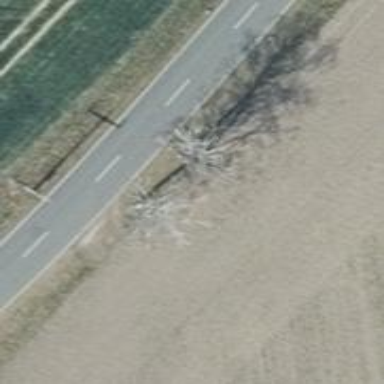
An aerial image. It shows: Row of deciduous broadleaved trees.